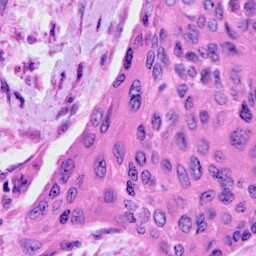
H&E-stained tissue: Cervix